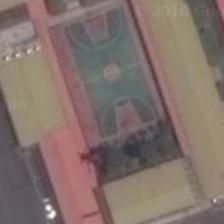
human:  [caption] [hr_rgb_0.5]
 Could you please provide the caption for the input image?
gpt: a basketball field is surround by some buildings .

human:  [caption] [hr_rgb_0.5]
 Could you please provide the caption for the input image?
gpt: a small court and a yellow land near by .

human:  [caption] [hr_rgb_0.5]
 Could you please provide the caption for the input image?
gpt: it is a basketball court that is only surrounded by green buildings .

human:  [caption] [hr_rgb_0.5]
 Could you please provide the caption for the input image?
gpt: a basketball field is surrounded by several long buildings and trees .

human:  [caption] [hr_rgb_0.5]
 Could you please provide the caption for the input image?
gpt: a basketball field is surrounded by several houses .